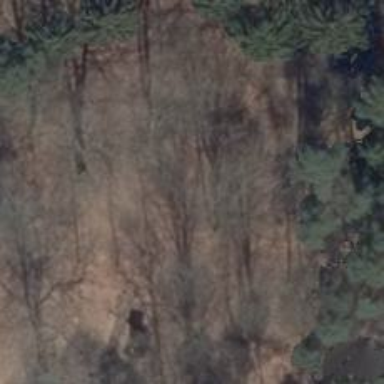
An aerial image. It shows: Hunting stand.